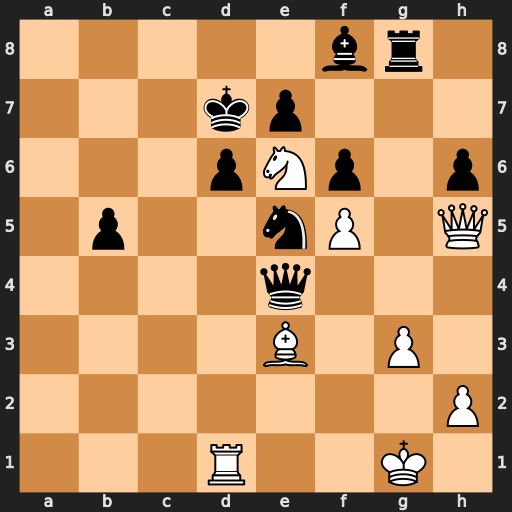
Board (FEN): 5br1/3kp3/3pNp1p/1p2nP1Q/4q3/4B1P1/7P/3R2K1
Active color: w
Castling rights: -
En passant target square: -
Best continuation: Nc5+ Kc7 Nxe4